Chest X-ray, AP view. Patient: 58 years old, sex F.
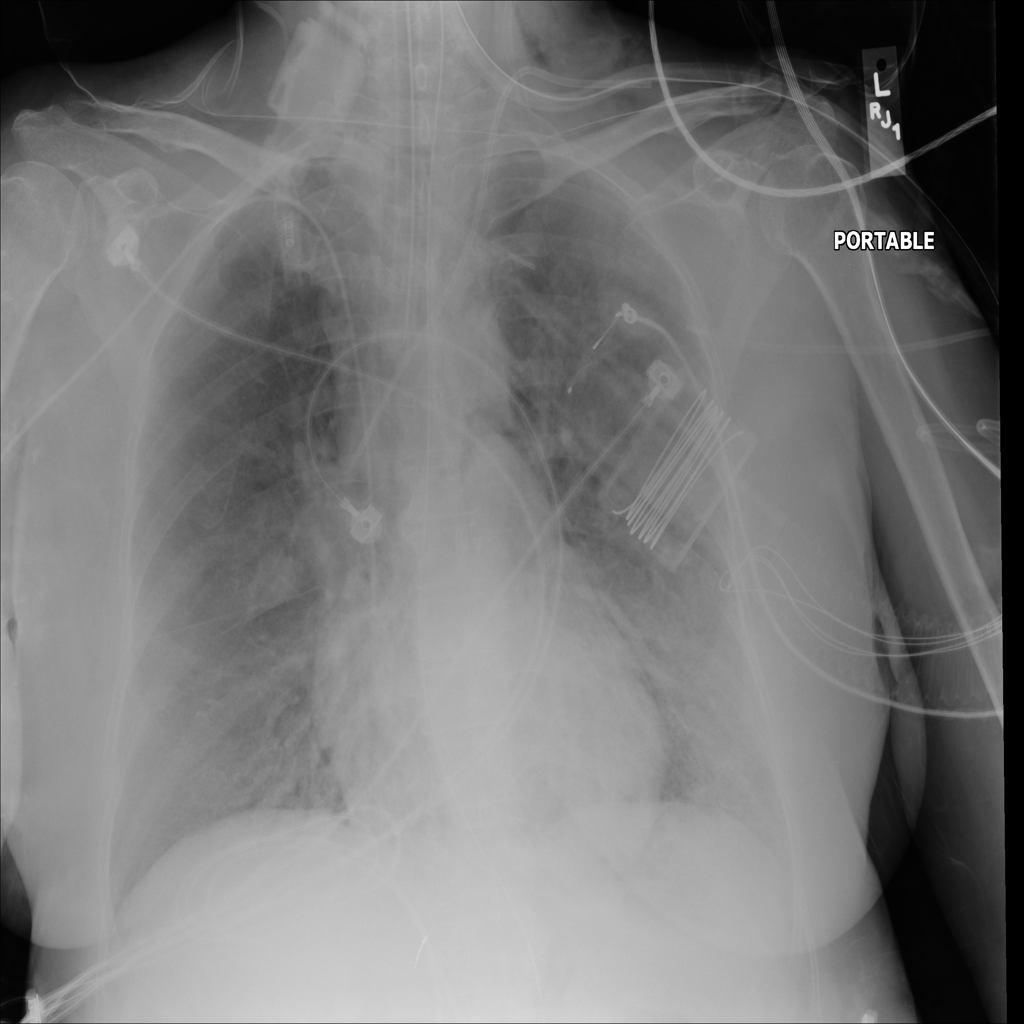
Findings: Infiltration